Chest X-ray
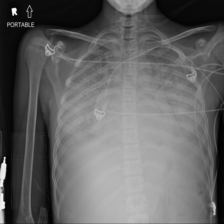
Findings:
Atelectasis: negative
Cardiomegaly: negative
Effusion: positive
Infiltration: negative
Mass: negative
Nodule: negative
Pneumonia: negative
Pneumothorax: negative
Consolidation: negative
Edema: negative
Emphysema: negative
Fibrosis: negative
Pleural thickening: negative
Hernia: negative